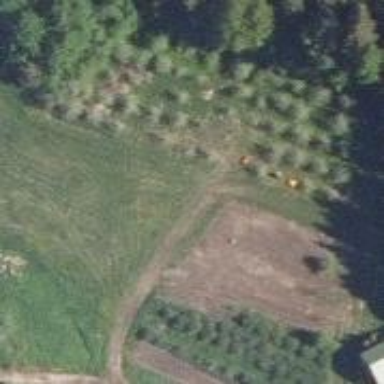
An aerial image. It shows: Orchard.